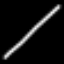
Label: line